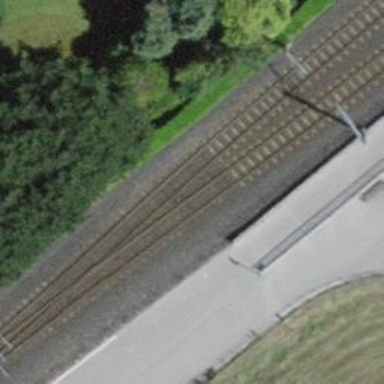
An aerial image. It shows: Narrow gauge railway with electrified contact lines.